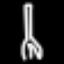
Label: fork